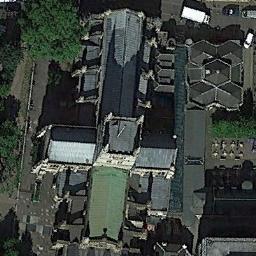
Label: church